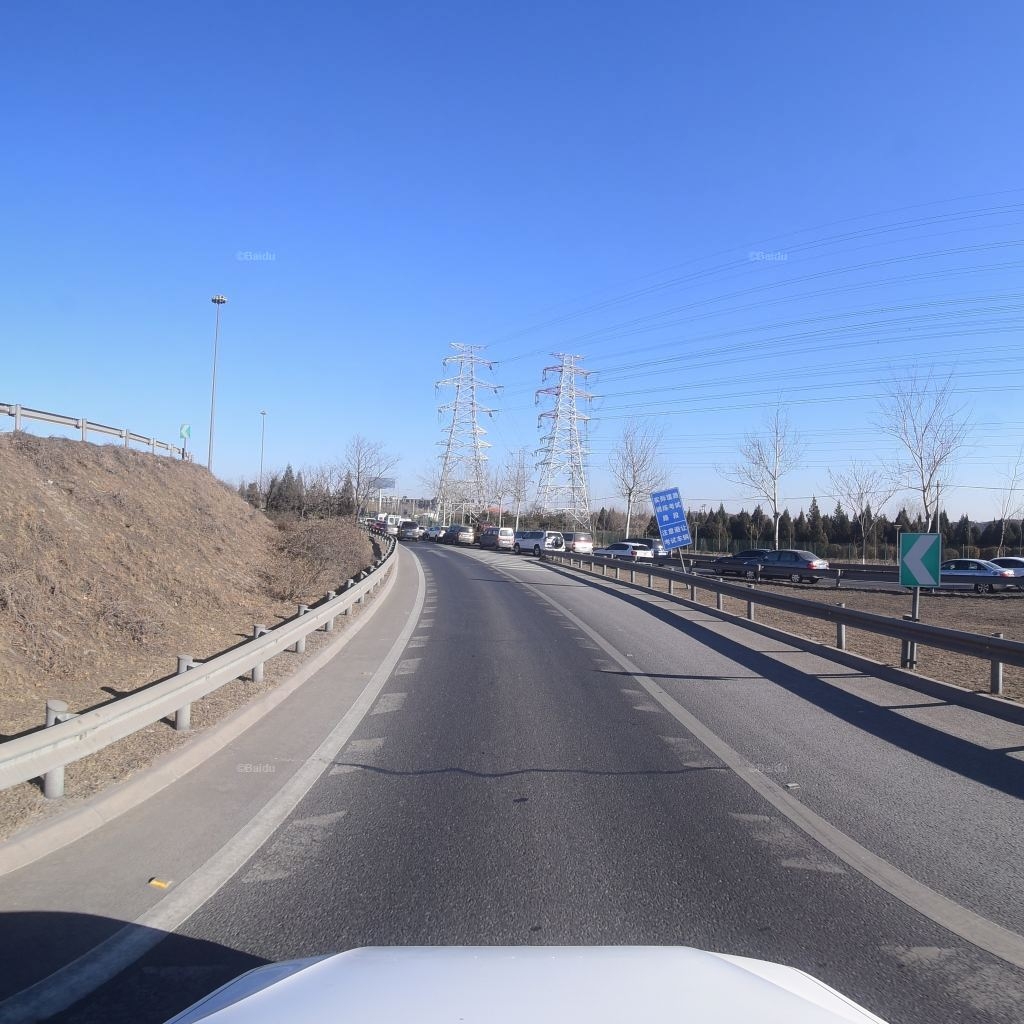
Region: Haidian
Road damage annotations: transverse patch